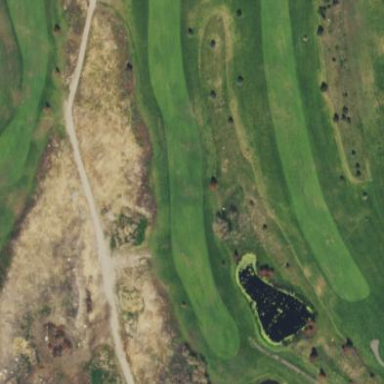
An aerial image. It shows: Grassy area designated as golf fairway.